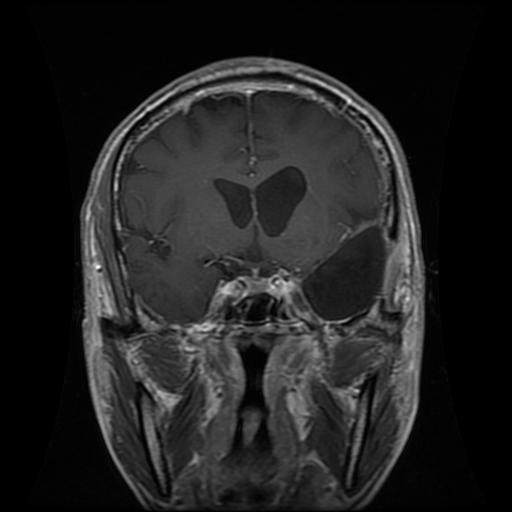
Label: glioma